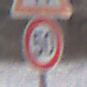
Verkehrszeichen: Geschwindigkeit50
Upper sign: VerengteFahrbahn
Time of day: MorningAfternoon
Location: Outdoor (Nature)
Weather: PartlyCloudy
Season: Winter
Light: Natural